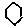
Label: hexagon